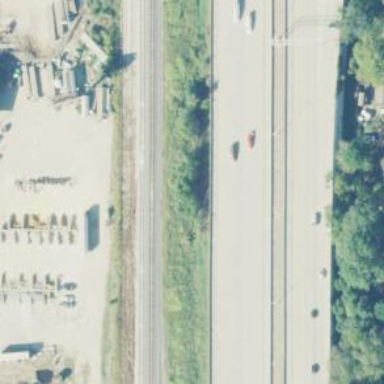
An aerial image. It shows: Motorway bridge.